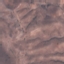
Land use / land cover class: HerbaceousVegetation